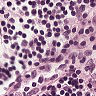
Metastatic tissue present: no